Question: I am making an application which a user can load an image via a certain path. Then, the path of the loaded image is stored, and the next time the user want to open the document again, then the image is loaded based on the path.
But, I want to handle, just in case the former path is invalid (image moved / deleted), then it's not an error committed, but, this kind of object showed :

I wonder if there is any way to make the application to do that without have that image. I mean, maybe C# have a certain property for that kind of "missing" image?
Thank you.
P.S. And, that "missing" image above is truly a "missing" image.
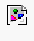
Answer: You can create a custom 'Converter' to do that for you. Add a property for you to be able to set the default 'Image' path:
'''
[ValueConversion(typeof(string), typeof(ImageSource))]
public class EmptyImageToImageSourceConverter : IValueConverter
{
/// <summary>
/// Converts an empty string value into the DefaultImagePath property value if it exists, or a DependencyProperty.UnsetValue otherwise.
/// </summary>
public string DefaultImagePath { get; set; }
public object Convert(object value, Type targetType, object parameter, CultureInfo culture)
{
if (value == null || targetType != typeof(ImageSource)) return DependencyProperty.UnsetValue;
string imagePath = value.ToString();
return imagePath.IsNullOrEmpty() ? DefaultImagePath.IsNullOrEmpty() ? DependencyProperty.UnsetValue : DefaultImagePath : imagePath;
}
public object ConvertBack(object value, Type targetType, object parameter, CultureInfo culture)
{
return DependencyProperty.UnsetValue;
}
}
'''
Then you could use it like this:
'''
<Converters:EmptyImageToImageSourceConverter x:Key="EmptyImageToImageSourceConverter"
DefaultImagePath="pack://application:,,,/AppName;component/Images/DefaultImage.png" />
'''
Please note that this 'Converter' works with 'string' file paths like the one above, rather than 'BitMapImage' or 'ImageSource' objects. It would also require you to provide a default image to display.